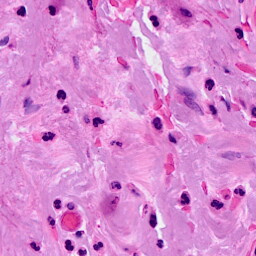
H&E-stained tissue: Breast